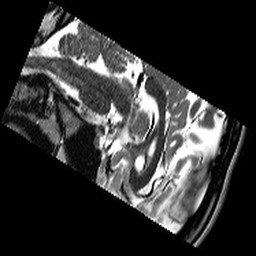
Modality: T2w
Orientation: sagittal